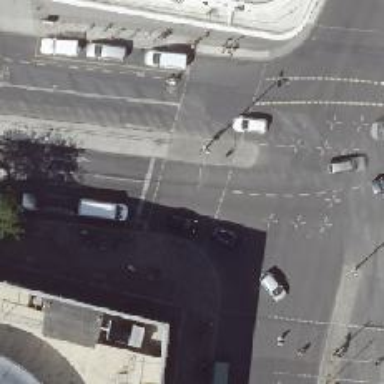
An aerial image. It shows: Crossing with traffic signals.